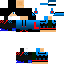
A male human skin with dark skin, wearing brown long hair dressed in a blue hoodie and black pants, featuring a closed mouth.